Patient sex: F
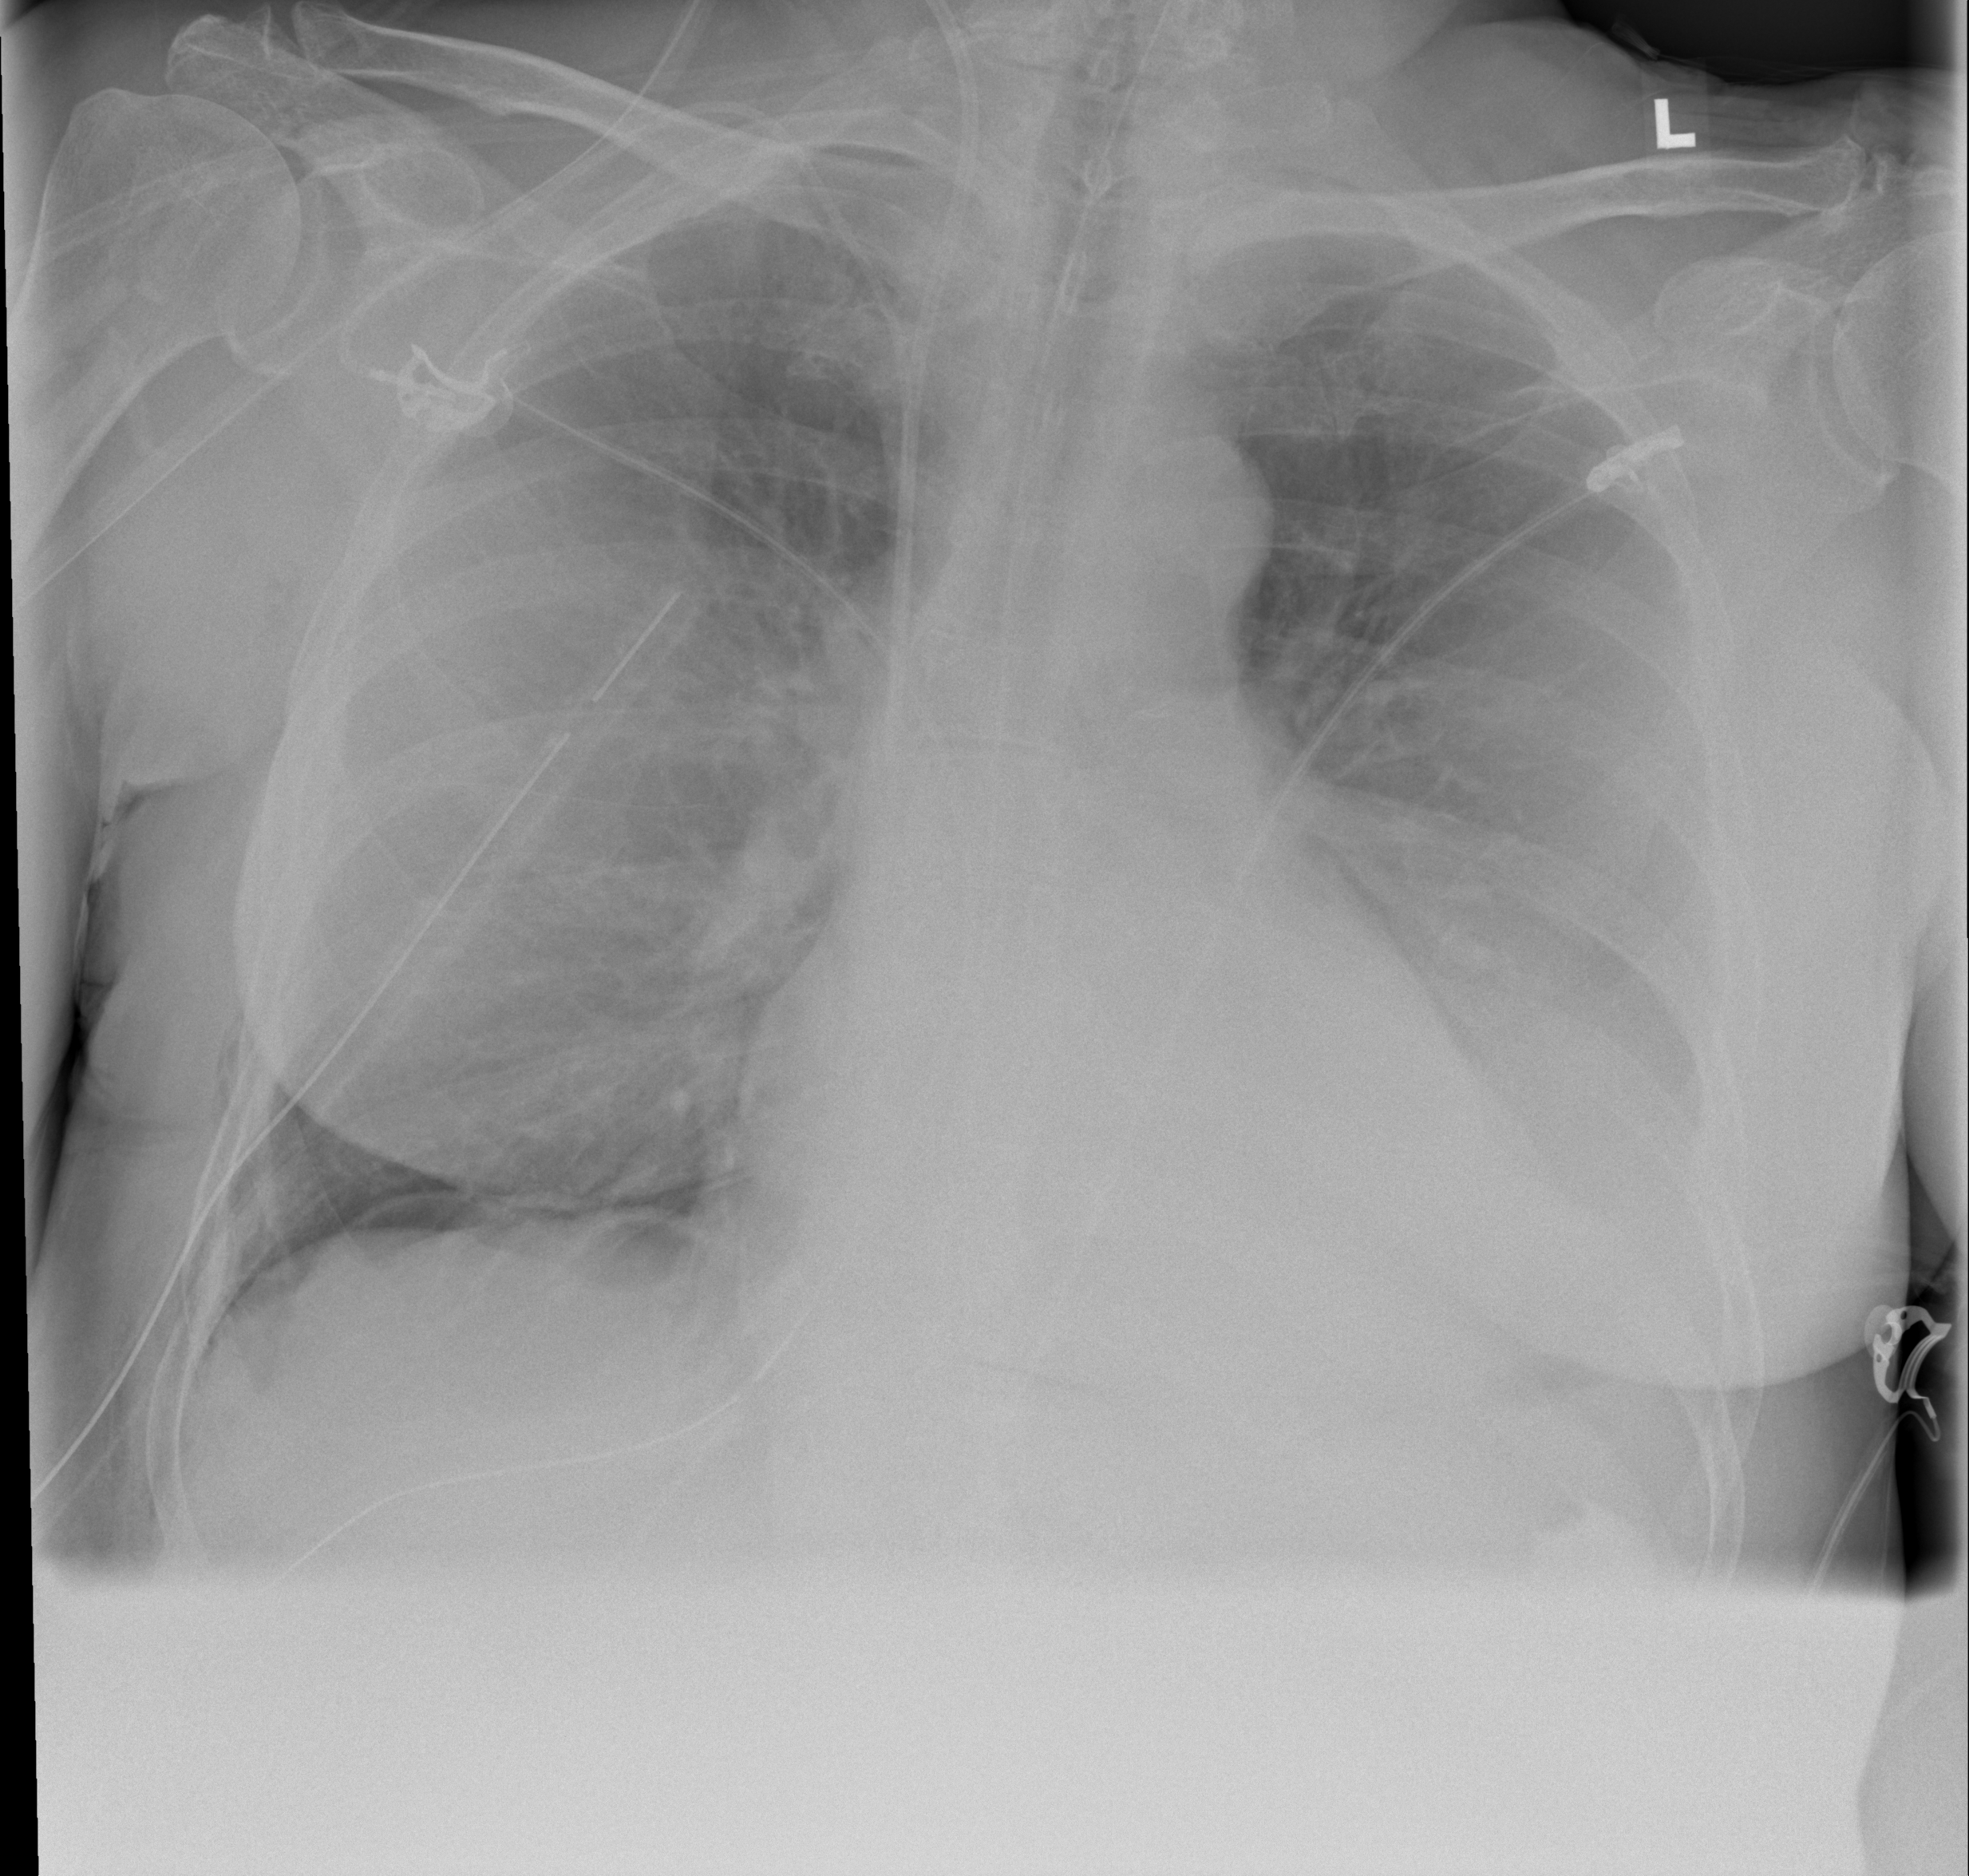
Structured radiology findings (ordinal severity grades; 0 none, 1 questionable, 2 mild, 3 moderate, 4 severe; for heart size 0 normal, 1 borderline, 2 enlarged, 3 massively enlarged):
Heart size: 0
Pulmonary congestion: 0
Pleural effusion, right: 0
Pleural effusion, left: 2
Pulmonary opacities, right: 0
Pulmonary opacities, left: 0
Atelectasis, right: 0
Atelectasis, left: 2